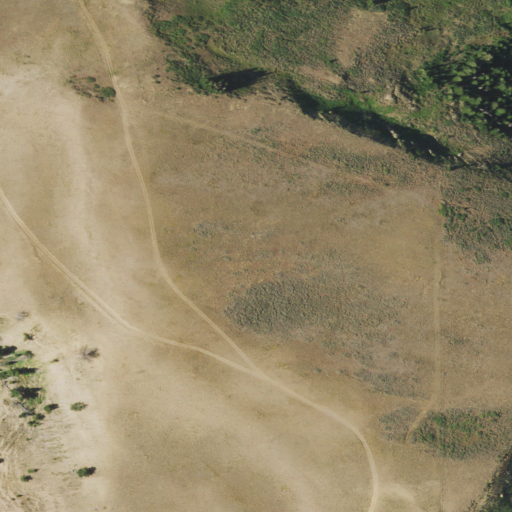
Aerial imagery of mountain in Wyoming named Bald Mountain containing shrub, grassland, and evergreen forest